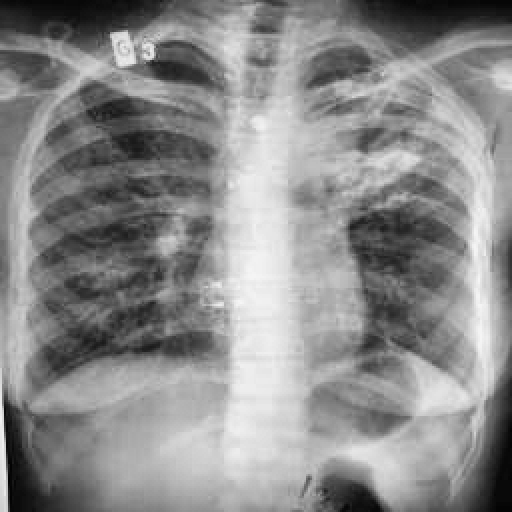
Finding: TUBERCULOSIS